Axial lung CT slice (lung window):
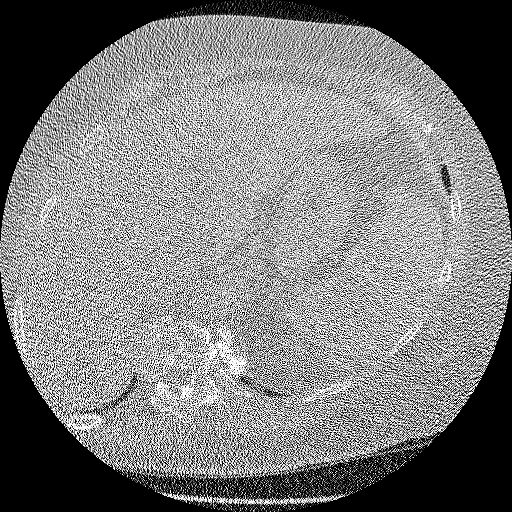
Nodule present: no